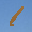
Label: 1